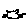
Label: cat